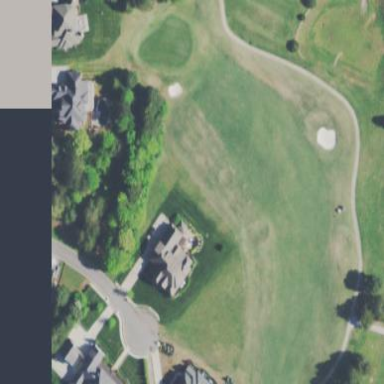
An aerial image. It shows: Golf fairway surrounded by grass.